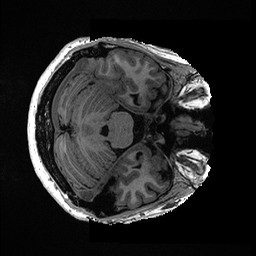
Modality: T1w
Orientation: axial
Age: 39
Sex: male
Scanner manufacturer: ge
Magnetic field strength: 3 T
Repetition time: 0.006952 s
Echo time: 0.00292 s